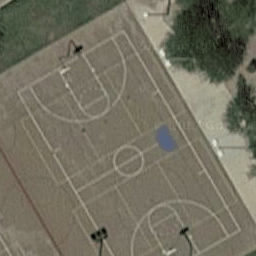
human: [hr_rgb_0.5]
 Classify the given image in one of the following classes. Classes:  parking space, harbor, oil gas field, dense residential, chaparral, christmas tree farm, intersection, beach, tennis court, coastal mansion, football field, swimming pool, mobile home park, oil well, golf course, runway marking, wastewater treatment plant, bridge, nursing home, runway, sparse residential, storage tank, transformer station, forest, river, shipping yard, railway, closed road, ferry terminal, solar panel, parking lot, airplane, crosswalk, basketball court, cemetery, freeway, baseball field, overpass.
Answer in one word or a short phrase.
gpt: basketball court